Interaction volume radius: 10 \u00c5
Interaction volume height: 10 \u00c5
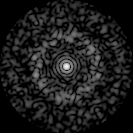
Disorder parameter: 0.8227